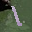
Label: 1